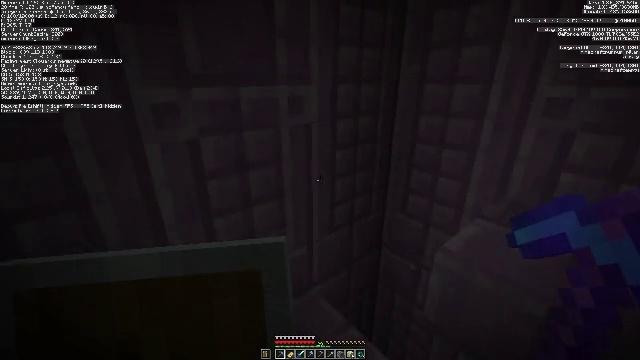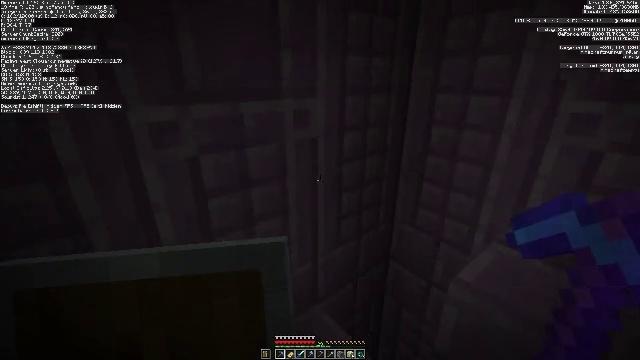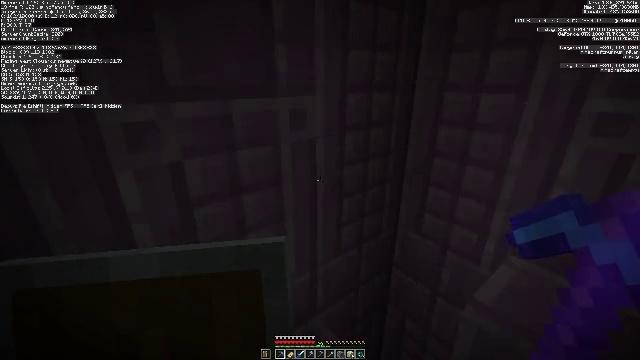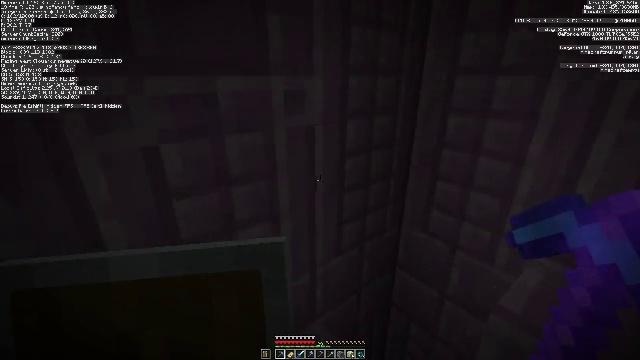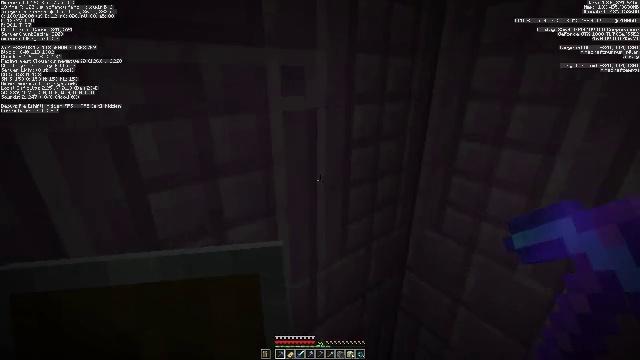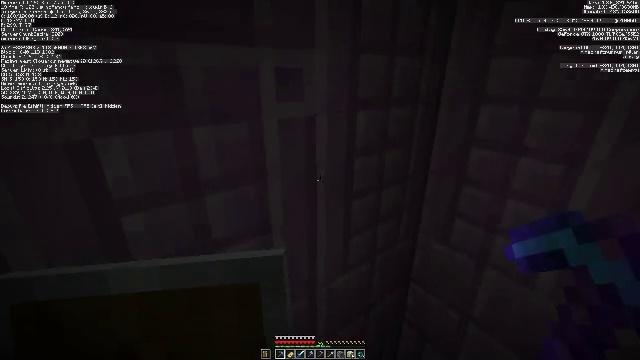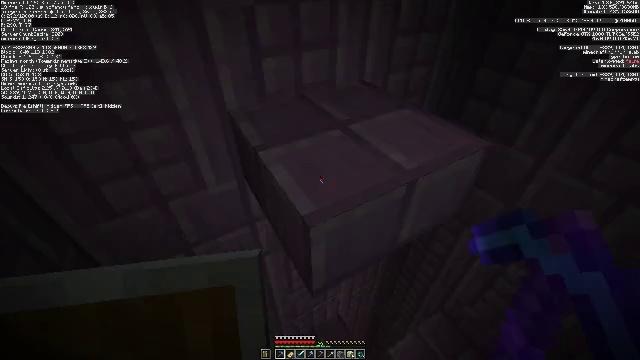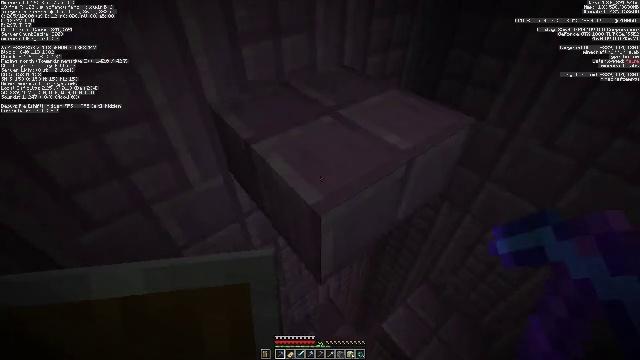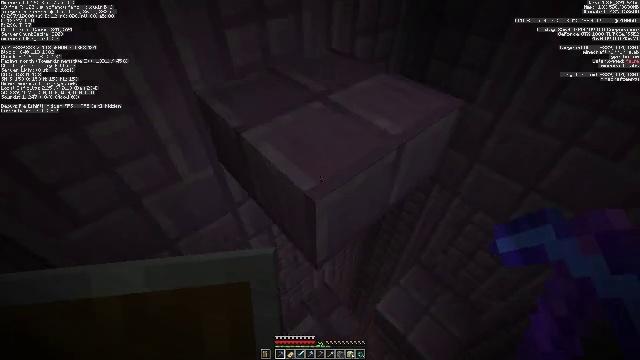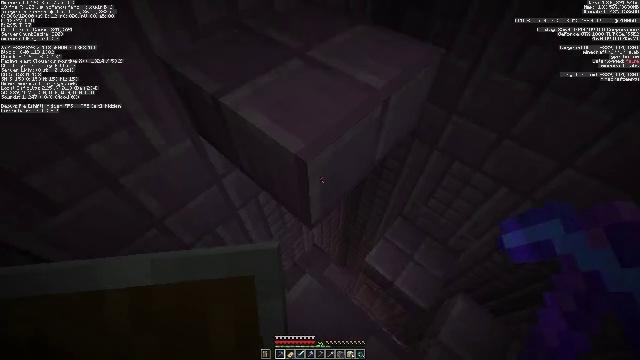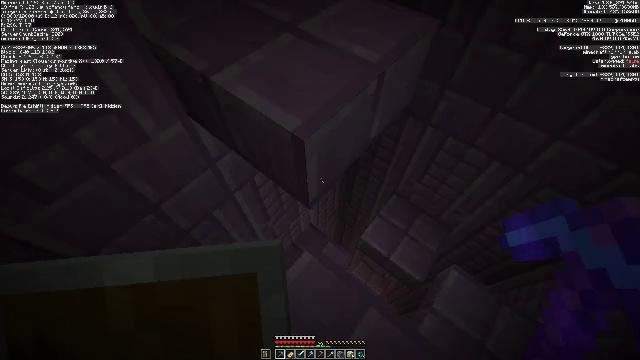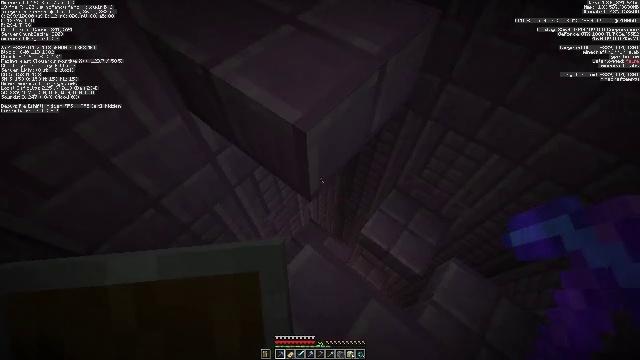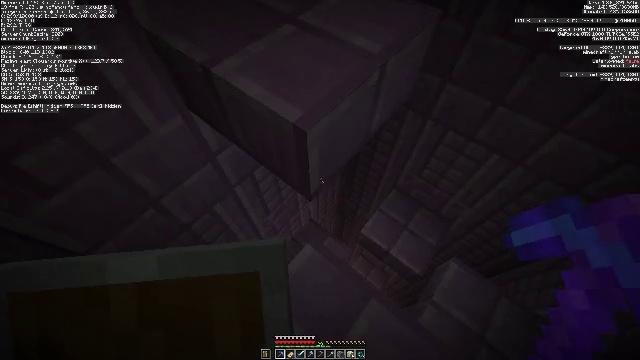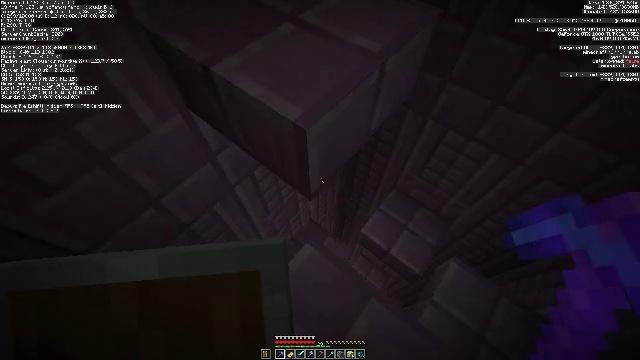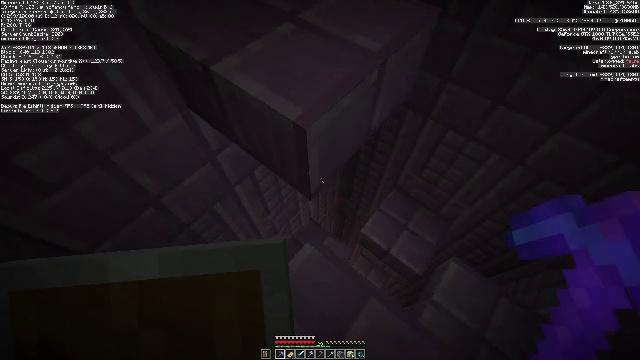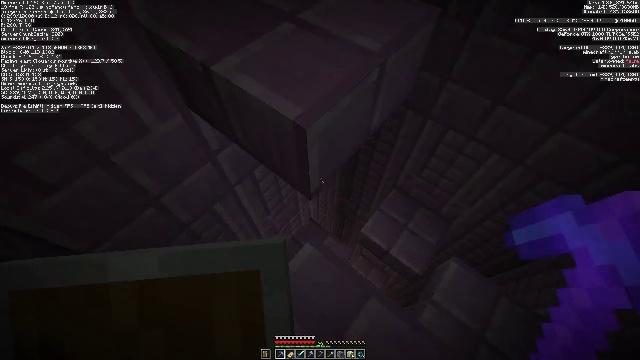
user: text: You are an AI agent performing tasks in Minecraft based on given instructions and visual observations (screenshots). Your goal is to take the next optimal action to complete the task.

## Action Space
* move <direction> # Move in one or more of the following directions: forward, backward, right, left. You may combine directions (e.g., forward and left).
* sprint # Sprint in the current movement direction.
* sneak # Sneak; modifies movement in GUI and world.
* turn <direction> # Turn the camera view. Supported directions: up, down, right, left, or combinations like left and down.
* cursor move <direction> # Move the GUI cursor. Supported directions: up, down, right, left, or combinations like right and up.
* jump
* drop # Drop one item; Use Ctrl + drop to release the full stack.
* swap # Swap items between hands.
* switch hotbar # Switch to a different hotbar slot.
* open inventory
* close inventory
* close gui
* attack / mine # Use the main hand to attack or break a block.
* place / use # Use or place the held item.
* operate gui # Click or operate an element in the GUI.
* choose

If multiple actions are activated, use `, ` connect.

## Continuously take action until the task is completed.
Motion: motion action
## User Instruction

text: Mine the purpur block.
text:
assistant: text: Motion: move forward, turn left
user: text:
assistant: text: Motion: move forward
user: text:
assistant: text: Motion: move forward
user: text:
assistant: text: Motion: move forward, turn left
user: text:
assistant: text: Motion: move forward
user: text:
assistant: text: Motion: turn right and down
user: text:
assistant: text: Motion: turn right and down
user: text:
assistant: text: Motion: turn right and down
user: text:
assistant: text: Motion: turn right and down
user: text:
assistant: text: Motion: turn right and down
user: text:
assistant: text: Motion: turn down
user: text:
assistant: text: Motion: no_op
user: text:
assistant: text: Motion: no_op
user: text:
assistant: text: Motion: no_op
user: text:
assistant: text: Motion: no_op
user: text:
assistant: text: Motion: turn down
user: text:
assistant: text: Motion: turn right and down
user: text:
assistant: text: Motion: turn right and down
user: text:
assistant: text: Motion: no_op
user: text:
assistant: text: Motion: no_op
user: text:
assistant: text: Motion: no_op
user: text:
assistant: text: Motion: move forward, jump
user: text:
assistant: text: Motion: move forward, turn left, jump
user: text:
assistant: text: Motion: move forward, turn left and up, jump
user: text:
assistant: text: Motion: move forward, jump
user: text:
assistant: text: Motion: move forward
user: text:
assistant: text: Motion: move forward
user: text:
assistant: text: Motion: move forward
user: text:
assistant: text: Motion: move forward
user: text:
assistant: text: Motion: move forward